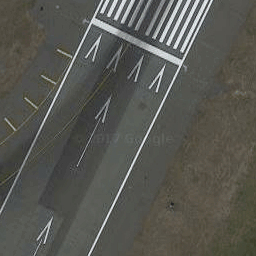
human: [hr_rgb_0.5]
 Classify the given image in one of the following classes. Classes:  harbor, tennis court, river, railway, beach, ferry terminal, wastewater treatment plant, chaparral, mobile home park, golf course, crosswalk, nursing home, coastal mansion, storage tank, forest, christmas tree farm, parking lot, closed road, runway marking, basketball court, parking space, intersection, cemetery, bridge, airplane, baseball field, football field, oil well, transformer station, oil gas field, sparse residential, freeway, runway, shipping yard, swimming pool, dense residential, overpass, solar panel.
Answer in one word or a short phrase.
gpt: runway